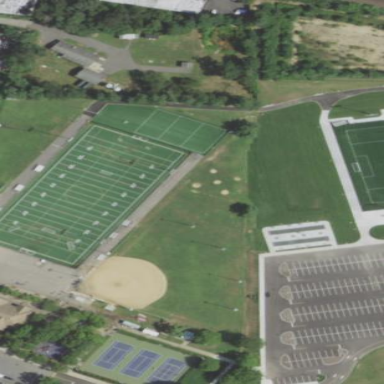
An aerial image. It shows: American football pitch.